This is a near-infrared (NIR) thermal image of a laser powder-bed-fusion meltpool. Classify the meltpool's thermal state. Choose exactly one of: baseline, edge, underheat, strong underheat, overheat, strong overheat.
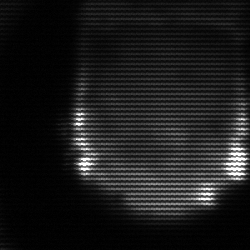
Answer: edge